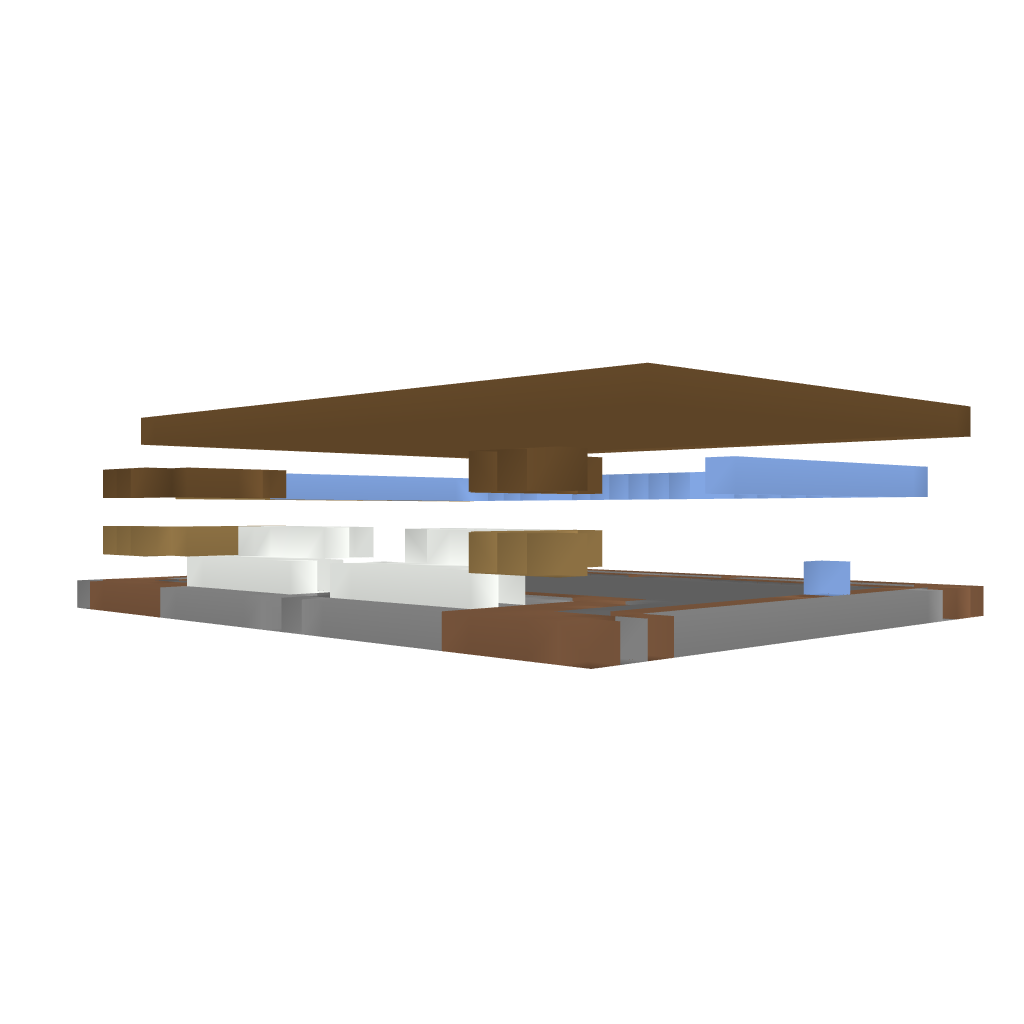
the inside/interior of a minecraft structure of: Small Modern House